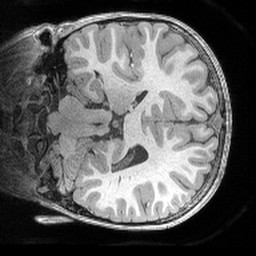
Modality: T1w
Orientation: coronal
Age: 5
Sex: male
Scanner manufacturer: siemens
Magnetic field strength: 3 T
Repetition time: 2.53 s
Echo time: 0.00164 s